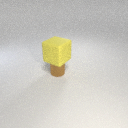
small brown metal cylinder below large yellow rubber cube